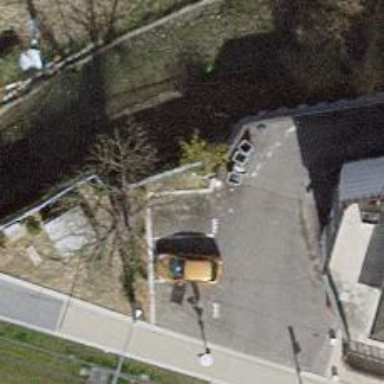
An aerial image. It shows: Minor distribution power substation featuring street cabinet.